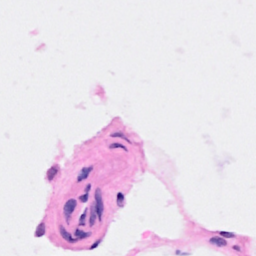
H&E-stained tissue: Breast